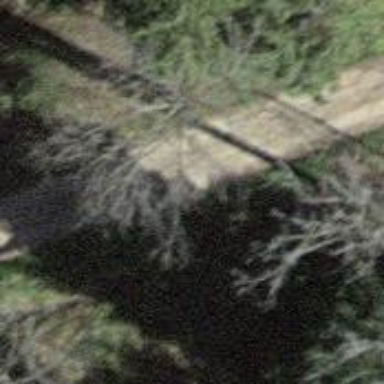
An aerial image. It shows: Culvert tunnel underneath ditch.